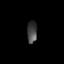
Tissue: prostate
Cell type: T cells
Senescence score: 0.7082
Nuclear area (px): 211
Mean DAPI intensity: 69.422